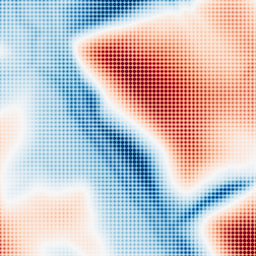
Category: multiscale
Decomposition family: dog
Decomposition parameters: sigma_low: 3
sigma_high: 50
Upsampling method: sinc_blackman
Upsampling parameters: scale: 4
kernel_size: 4
Upsampling scale: 4